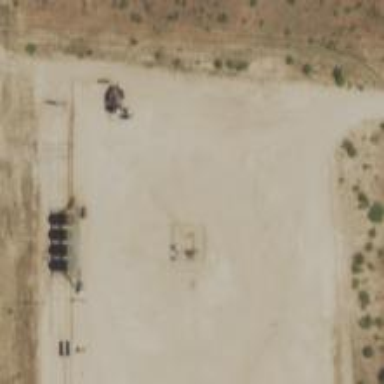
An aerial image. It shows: Petroleum well.